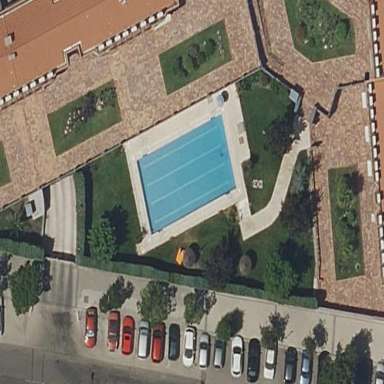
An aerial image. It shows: Swimming pool located in leisure land.